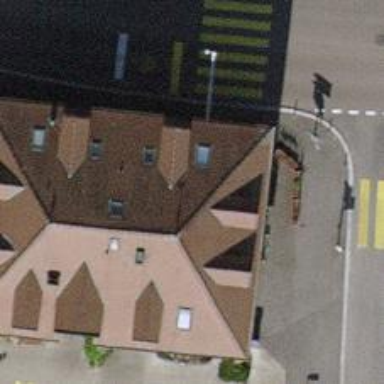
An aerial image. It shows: Restaurant.